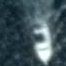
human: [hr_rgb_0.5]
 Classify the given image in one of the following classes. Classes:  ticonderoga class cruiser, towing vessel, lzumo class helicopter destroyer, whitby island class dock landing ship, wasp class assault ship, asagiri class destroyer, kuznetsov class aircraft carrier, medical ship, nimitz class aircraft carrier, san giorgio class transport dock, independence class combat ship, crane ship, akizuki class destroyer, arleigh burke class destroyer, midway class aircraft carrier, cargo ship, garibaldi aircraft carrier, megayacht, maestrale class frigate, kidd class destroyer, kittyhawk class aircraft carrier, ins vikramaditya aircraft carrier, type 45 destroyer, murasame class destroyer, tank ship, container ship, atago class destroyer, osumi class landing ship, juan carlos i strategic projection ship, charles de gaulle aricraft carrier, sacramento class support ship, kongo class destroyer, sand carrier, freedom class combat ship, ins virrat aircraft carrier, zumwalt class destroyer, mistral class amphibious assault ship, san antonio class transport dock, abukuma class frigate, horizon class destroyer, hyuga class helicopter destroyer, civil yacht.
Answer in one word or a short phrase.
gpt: Civil yacht